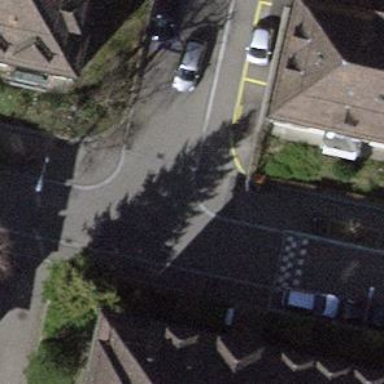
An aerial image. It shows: Asphalt sidewalk.